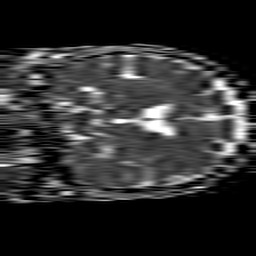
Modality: ADC
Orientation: coronal
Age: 46
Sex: male
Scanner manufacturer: philips
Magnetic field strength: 1.5 T
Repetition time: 4.6 s
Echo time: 0.08528 s